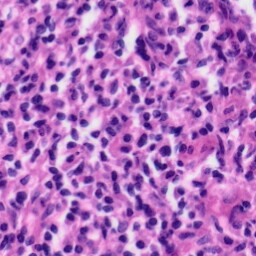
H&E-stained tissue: Tonsil